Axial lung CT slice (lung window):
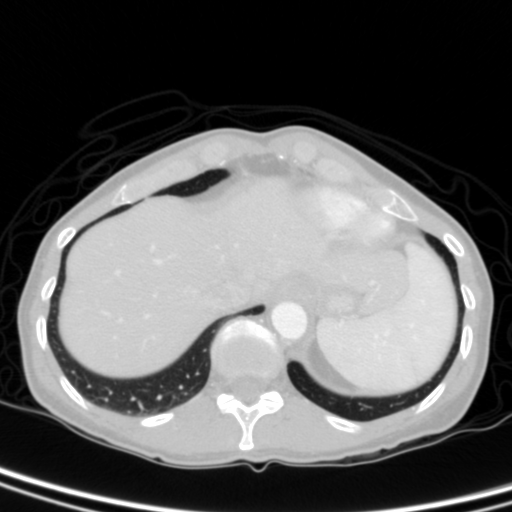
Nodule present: no